Question: I have the following matrix in a game I'm reverse engineering to see how it works.
I managed to capture this matrix when a model is rendered:
'''
0.999971, 0.003148, -0.006994, 0.000000
0.000000, 0.911863, 0.410494, 0.000000
0.006903, -0.410485, 0.911844, 0.000000
-<PHONE>, <PHONE>, -<PHONE>, 1.000000
'''
I started calculating the angle using the following:
'''
Point CalculateRotatation(float ModelView[16])
{
Point Result;
Result.X = atan2(ModelView[9], ModelView[10]) * (180 / PI);
Result.Y = atan2(-ModelView[8], ModelView[9]) * (180 / PI);
Result.Z = atan2(ModelView[4], ModelView[0]) * (180 / PI);
return Result;
}
'''
I was following: <URL>
I'm not sure if I'm doing it correctly. The game does not using OpenGL-ES but I'm not sure that it matters.
Can any of you tell me if I'm on the right path or if my Calculate function is correct?
The Y-value seems to be wrong. I know there are many threads like this and I looked through them but they don't seem to be doing what I have. They are using dot products and cross products. I just need confirmation or a little help.
I know this much:
I know the calculations for the X and Y rotations are correct. If I change my character's view from left to right, the Z increases/decreases. If I change my character's view height, the X increases/decreases. The Y however I don't know if it is right or how to get it.. I have this diagram:

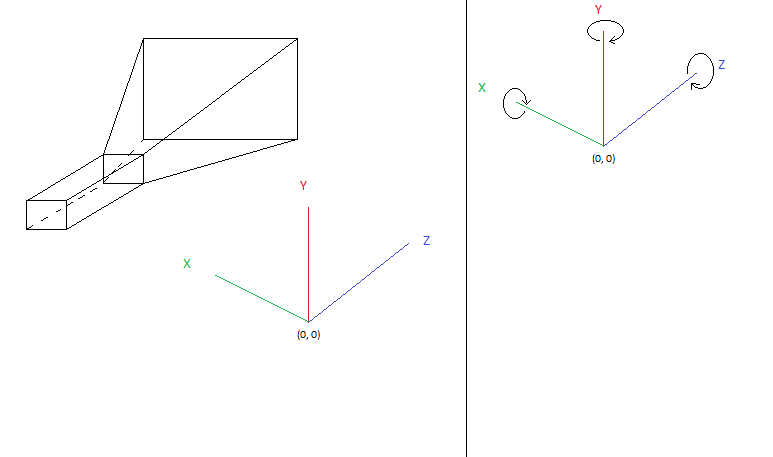
Answer: Extracting fixed angles from rotation matrix can have multiple answers because it is involving inverse trigonometric and a square root. For example, if the rotation sequence is x-y-z (with row vector system), the formula is like below.
'''
AngleX = atan2(m11, m22)
AngleY = atan2(-m02, sqrt(m00^2 + m01^2))
AngleZ = atan2(m01, m00)
'''
But, this is not the end of the story. I'm sure that <URL> will help you find a better way. Good luck!